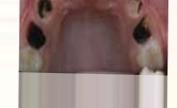
Condition: Caries